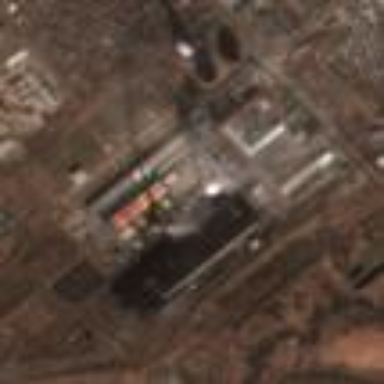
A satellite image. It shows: Industrial area with coal power plant.